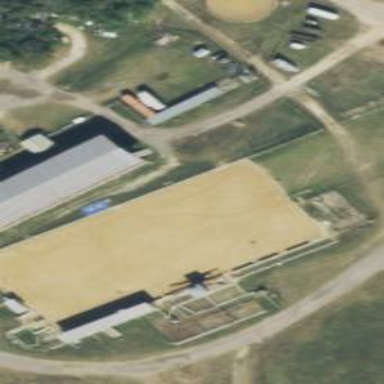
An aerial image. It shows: Equestrian pitch with dirt surface.